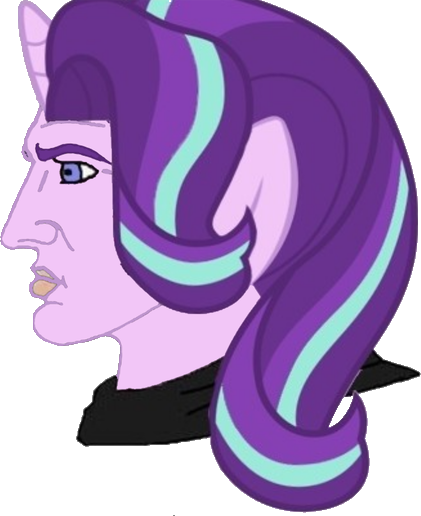
Label: 4_Yes_Chad